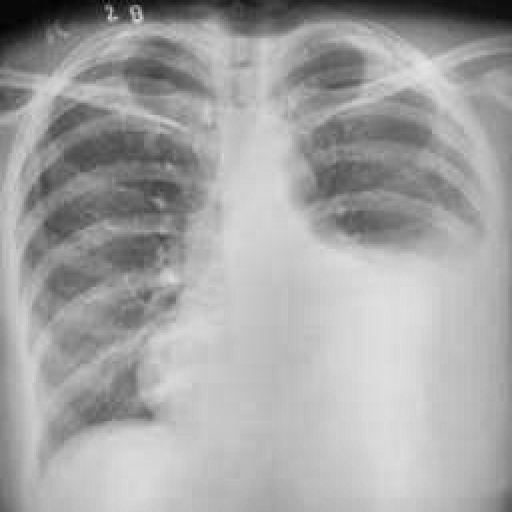
Finding: TUBERCULOSIS